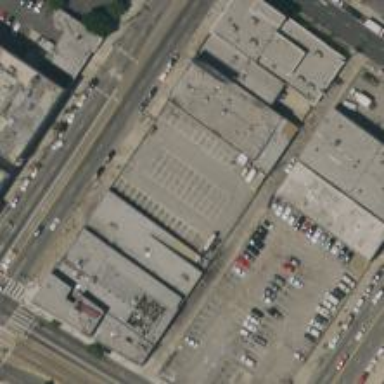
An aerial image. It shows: Commercial building.